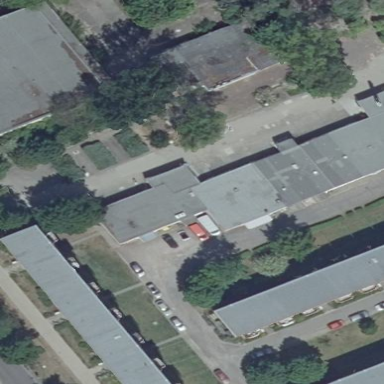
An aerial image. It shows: Flat roof retail building.